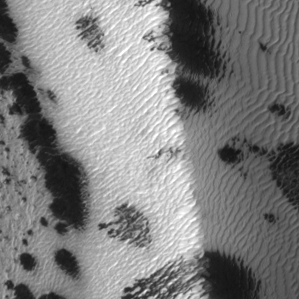
Label: frost